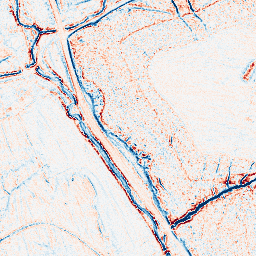
Category: edge_preserving
Decomposition family: anisotropic_diffusion
Decomposition parameters: iterations: 5
kappa: 10
gamma: 0.2
Upsampling method: quintic
Upsampling parameters: scale: 4
Upsampling scale: 4